Field crop: maize
Growth stage: 2
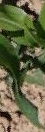
Species: maize